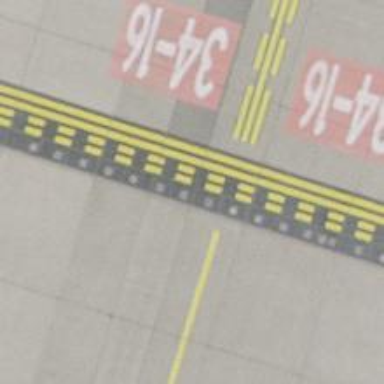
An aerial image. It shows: Runway holding position.